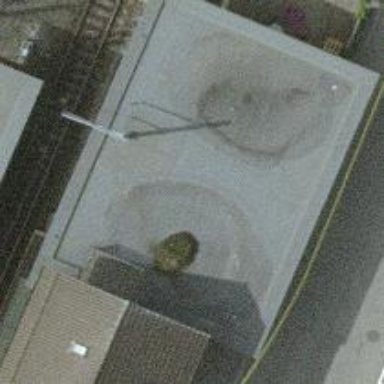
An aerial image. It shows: View of roof of building.